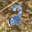
Label: 2